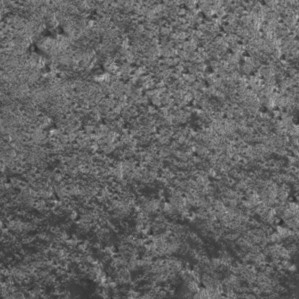
Label: frost